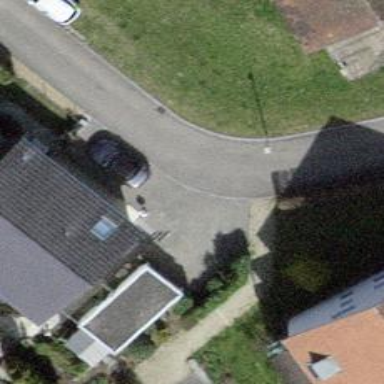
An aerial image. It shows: Paved residential road.